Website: crate-barrel
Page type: account-selection
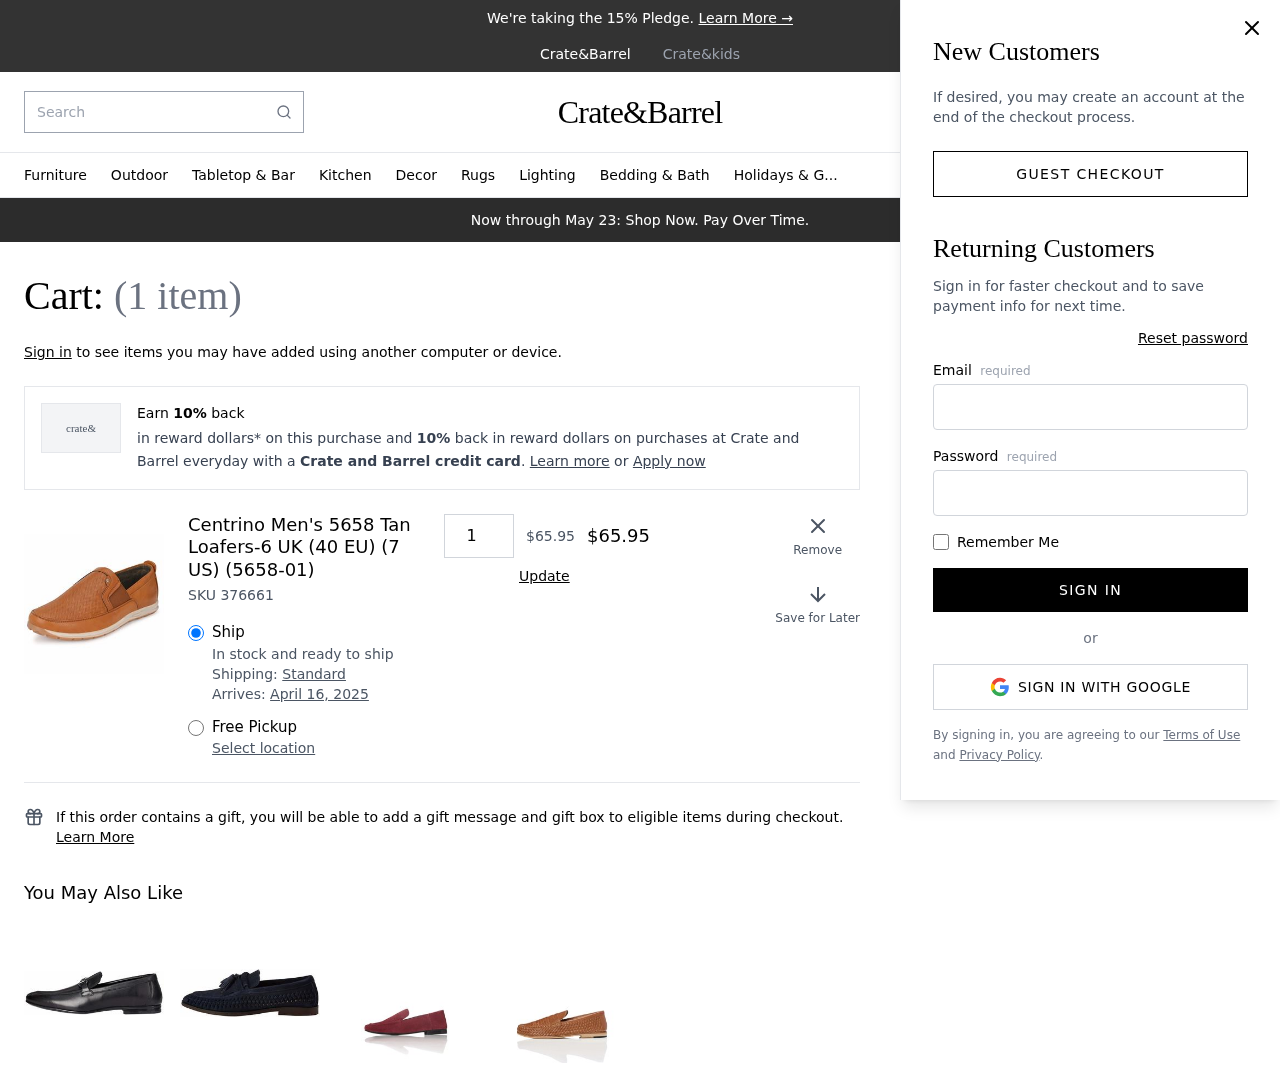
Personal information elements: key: PII_EMAIL
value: cwebster@yahoo.com
Product elements: key: PRODUCT1_NAME
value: Centrino Men's 5658 Tan Loafers-6 UK (40 EU) (7 US) (5658-01)
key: PRODUCT1_PRICE
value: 65.95
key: PRODUCT1_QUANTITY
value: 1
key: PRODUCT1_SKU
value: SKU 376661
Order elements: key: ORDER_NUM_ITEMS
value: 1
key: ORDER_DELIVERY_DATE
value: April 16, 2025
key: ORDER_SUBTOTAL
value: $65.95
Search elements: key: HEADER_SEARCH
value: Search